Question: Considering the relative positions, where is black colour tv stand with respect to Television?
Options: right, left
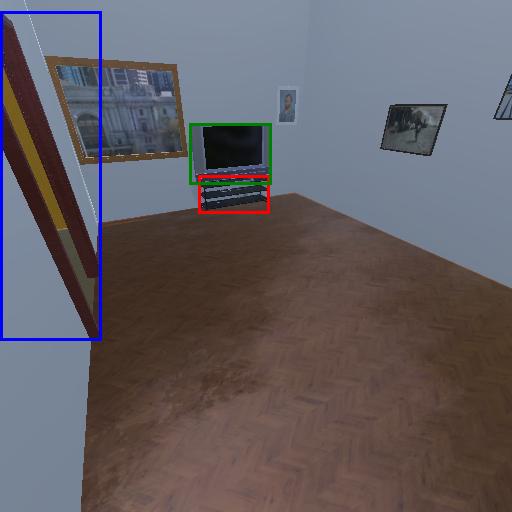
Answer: right